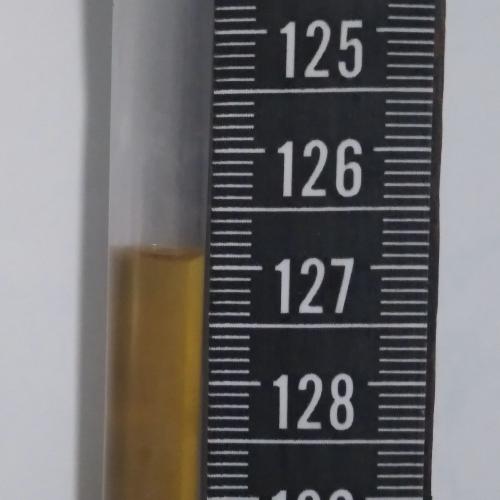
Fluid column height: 126.9 cm